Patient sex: M
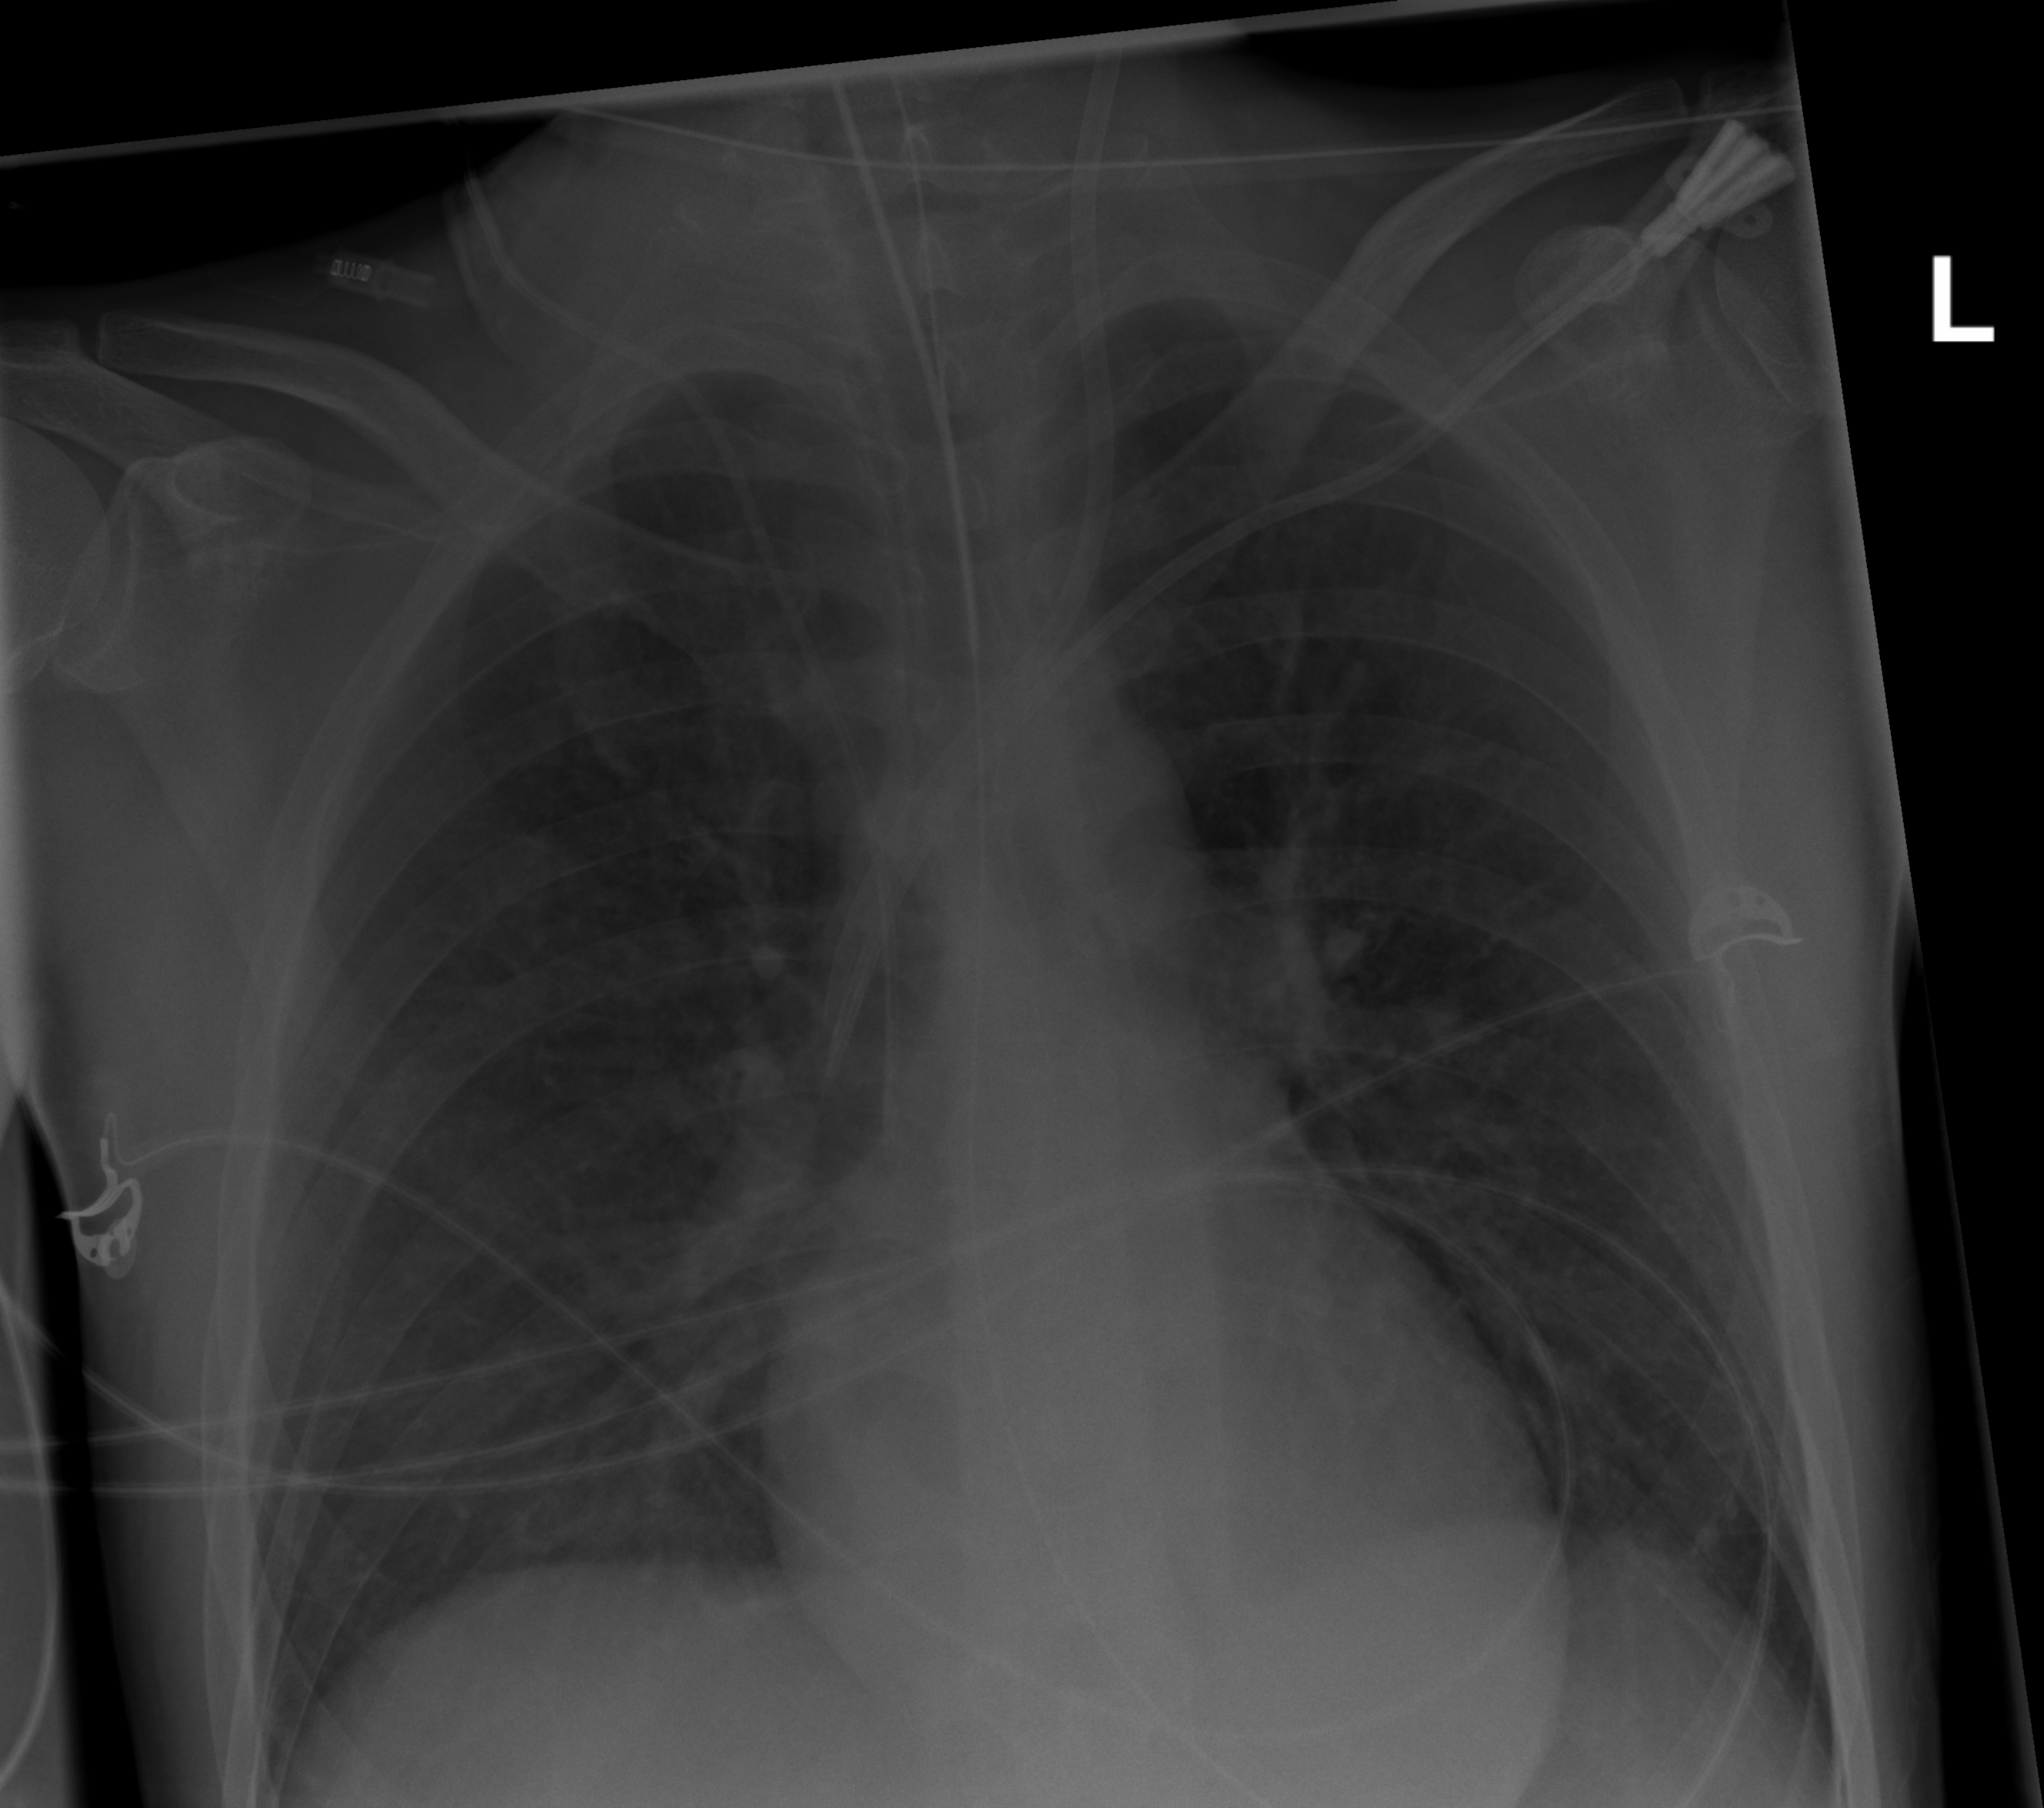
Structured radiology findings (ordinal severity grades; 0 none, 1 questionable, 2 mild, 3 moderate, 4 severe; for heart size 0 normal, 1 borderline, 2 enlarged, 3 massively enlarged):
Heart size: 0
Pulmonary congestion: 2
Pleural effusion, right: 0
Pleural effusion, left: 0
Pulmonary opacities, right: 2
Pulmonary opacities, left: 2
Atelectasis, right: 2
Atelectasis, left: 0